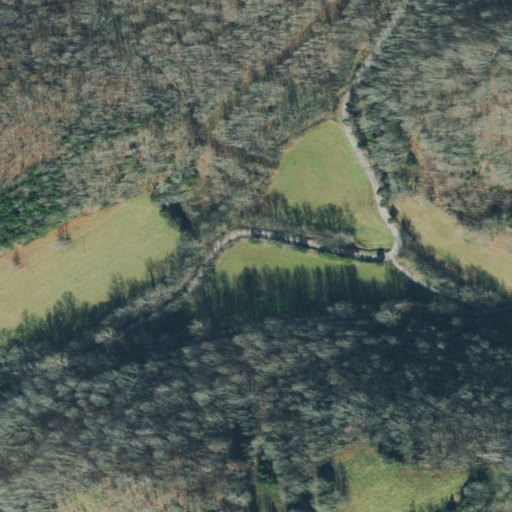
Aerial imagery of valley in Tennessee named Mitchel Hollow containing deciduous forest, open development, pasture, mixed forest, low intensity development, and shrub